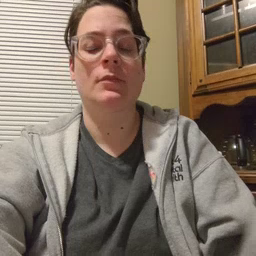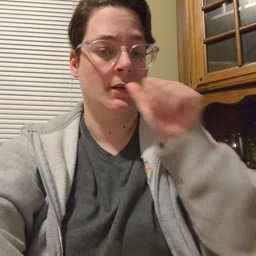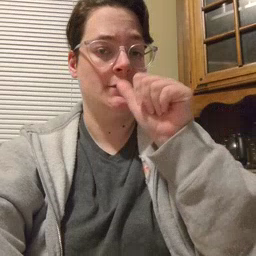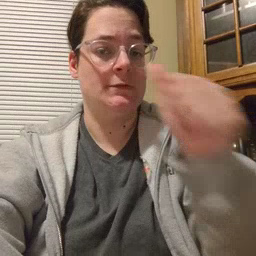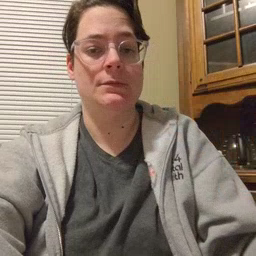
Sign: nuts